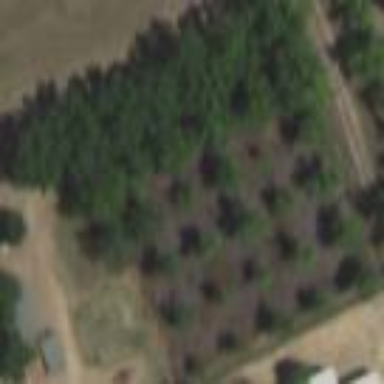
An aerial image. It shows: Orchard.